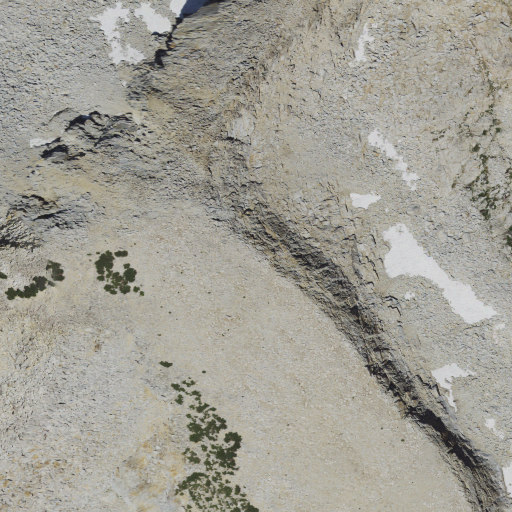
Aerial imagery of mountain in California named Long Mountain containing barren land, shrub, and snow